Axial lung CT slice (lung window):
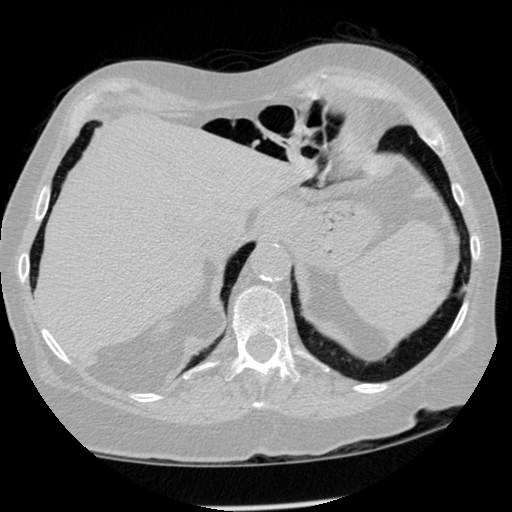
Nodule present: no